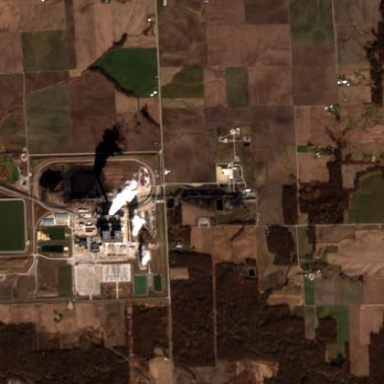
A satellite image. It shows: Industrial area dedicated to coal processing.